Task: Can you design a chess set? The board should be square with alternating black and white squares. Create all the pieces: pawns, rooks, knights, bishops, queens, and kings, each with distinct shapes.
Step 4422:
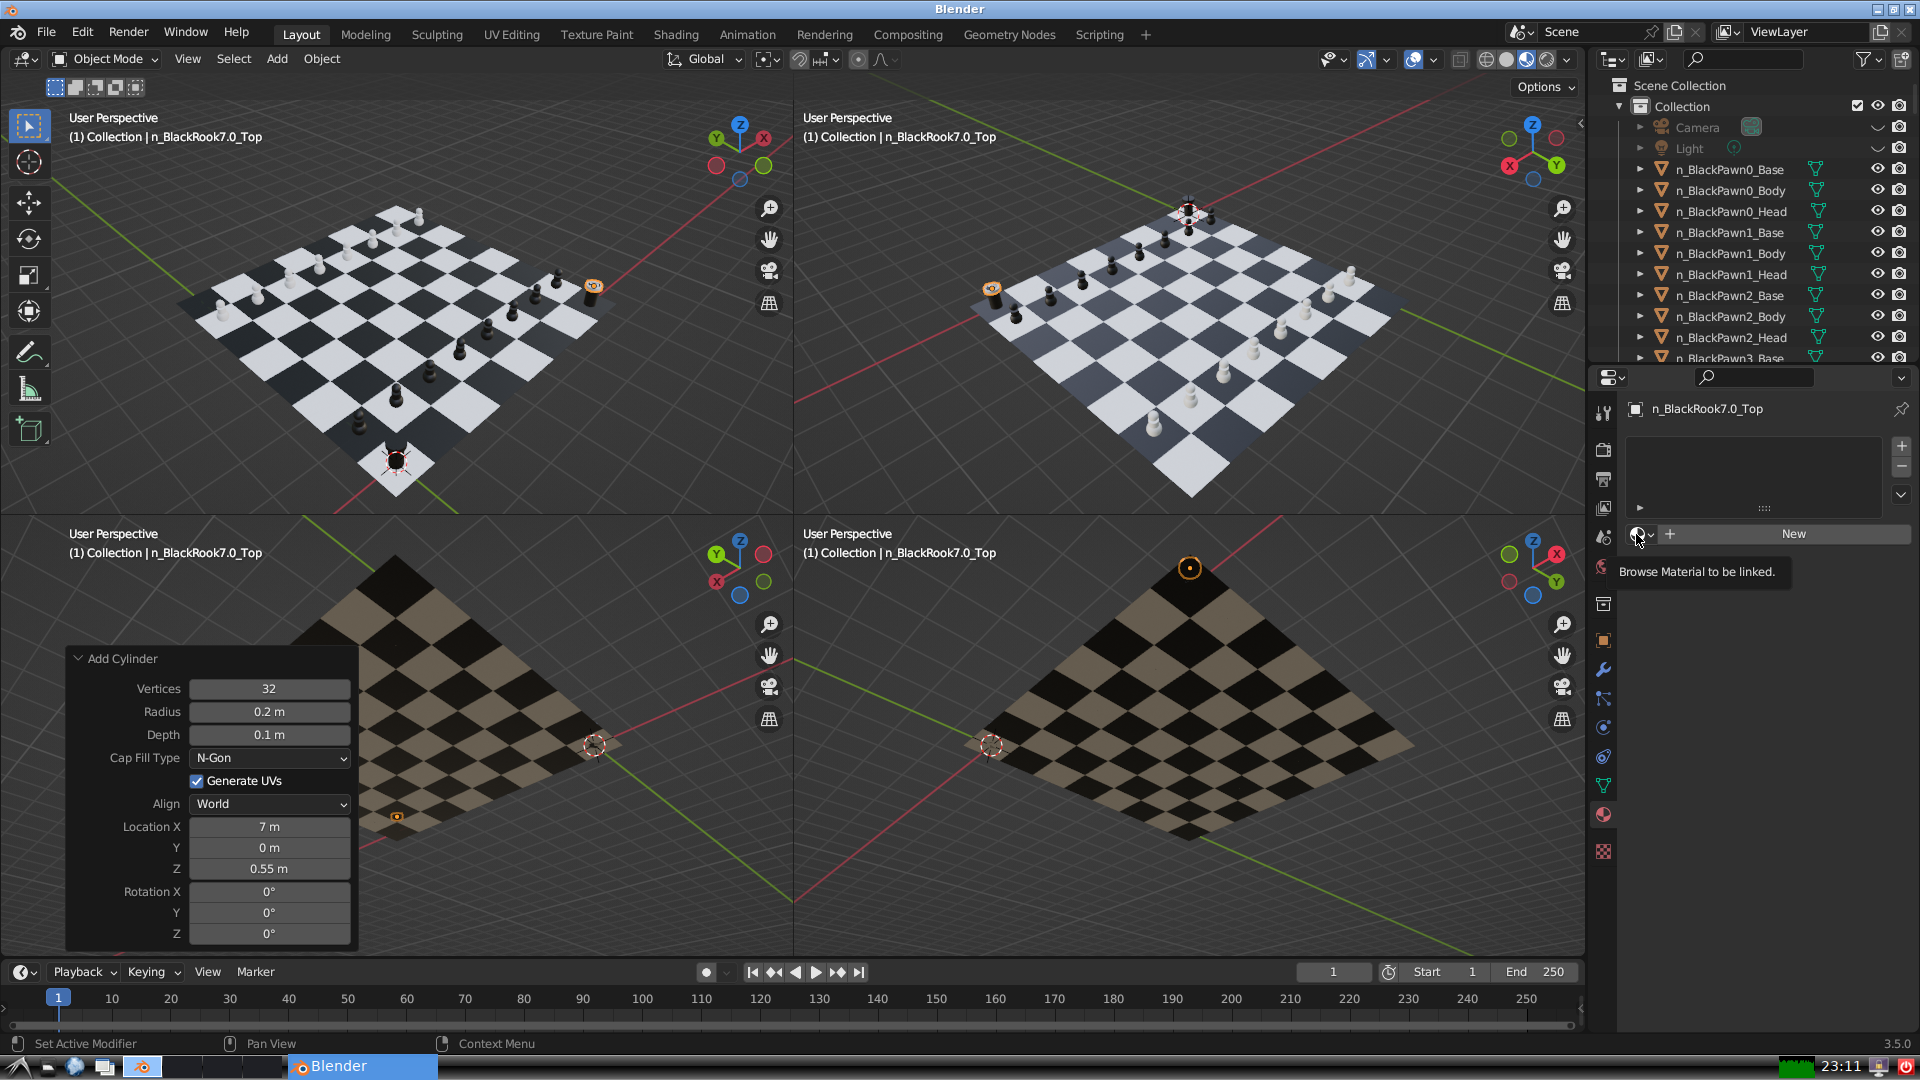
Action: click: no